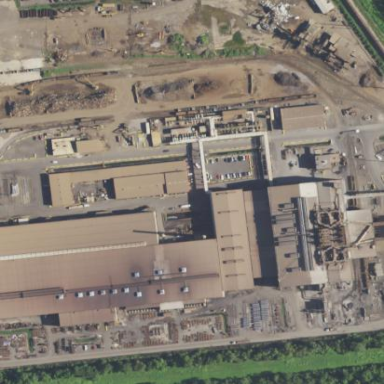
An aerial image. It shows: Industrial area with steel mill.